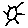
Label: sun